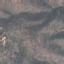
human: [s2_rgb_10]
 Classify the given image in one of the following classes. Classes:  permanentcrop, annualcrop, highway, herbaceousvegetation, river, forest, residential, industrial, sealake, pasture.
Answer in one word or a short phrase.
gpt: HerbaceousVegetation